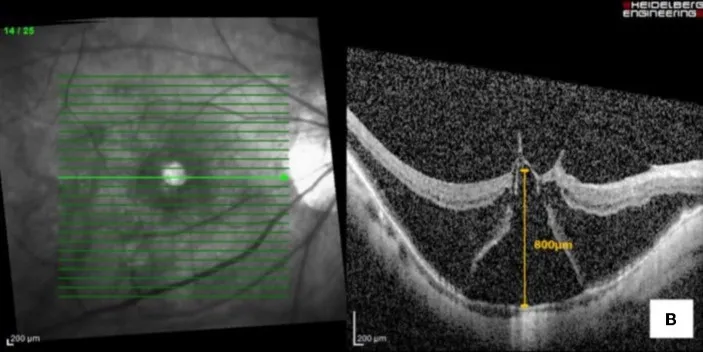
Myopic foveoschisis with new-onset outer lamellar macular hole.
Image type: ophthalmic_imaging (oct)